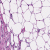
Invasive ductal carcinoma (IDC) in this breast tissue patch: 1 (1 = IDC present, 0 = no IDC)